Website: bh-photo
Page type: receipt
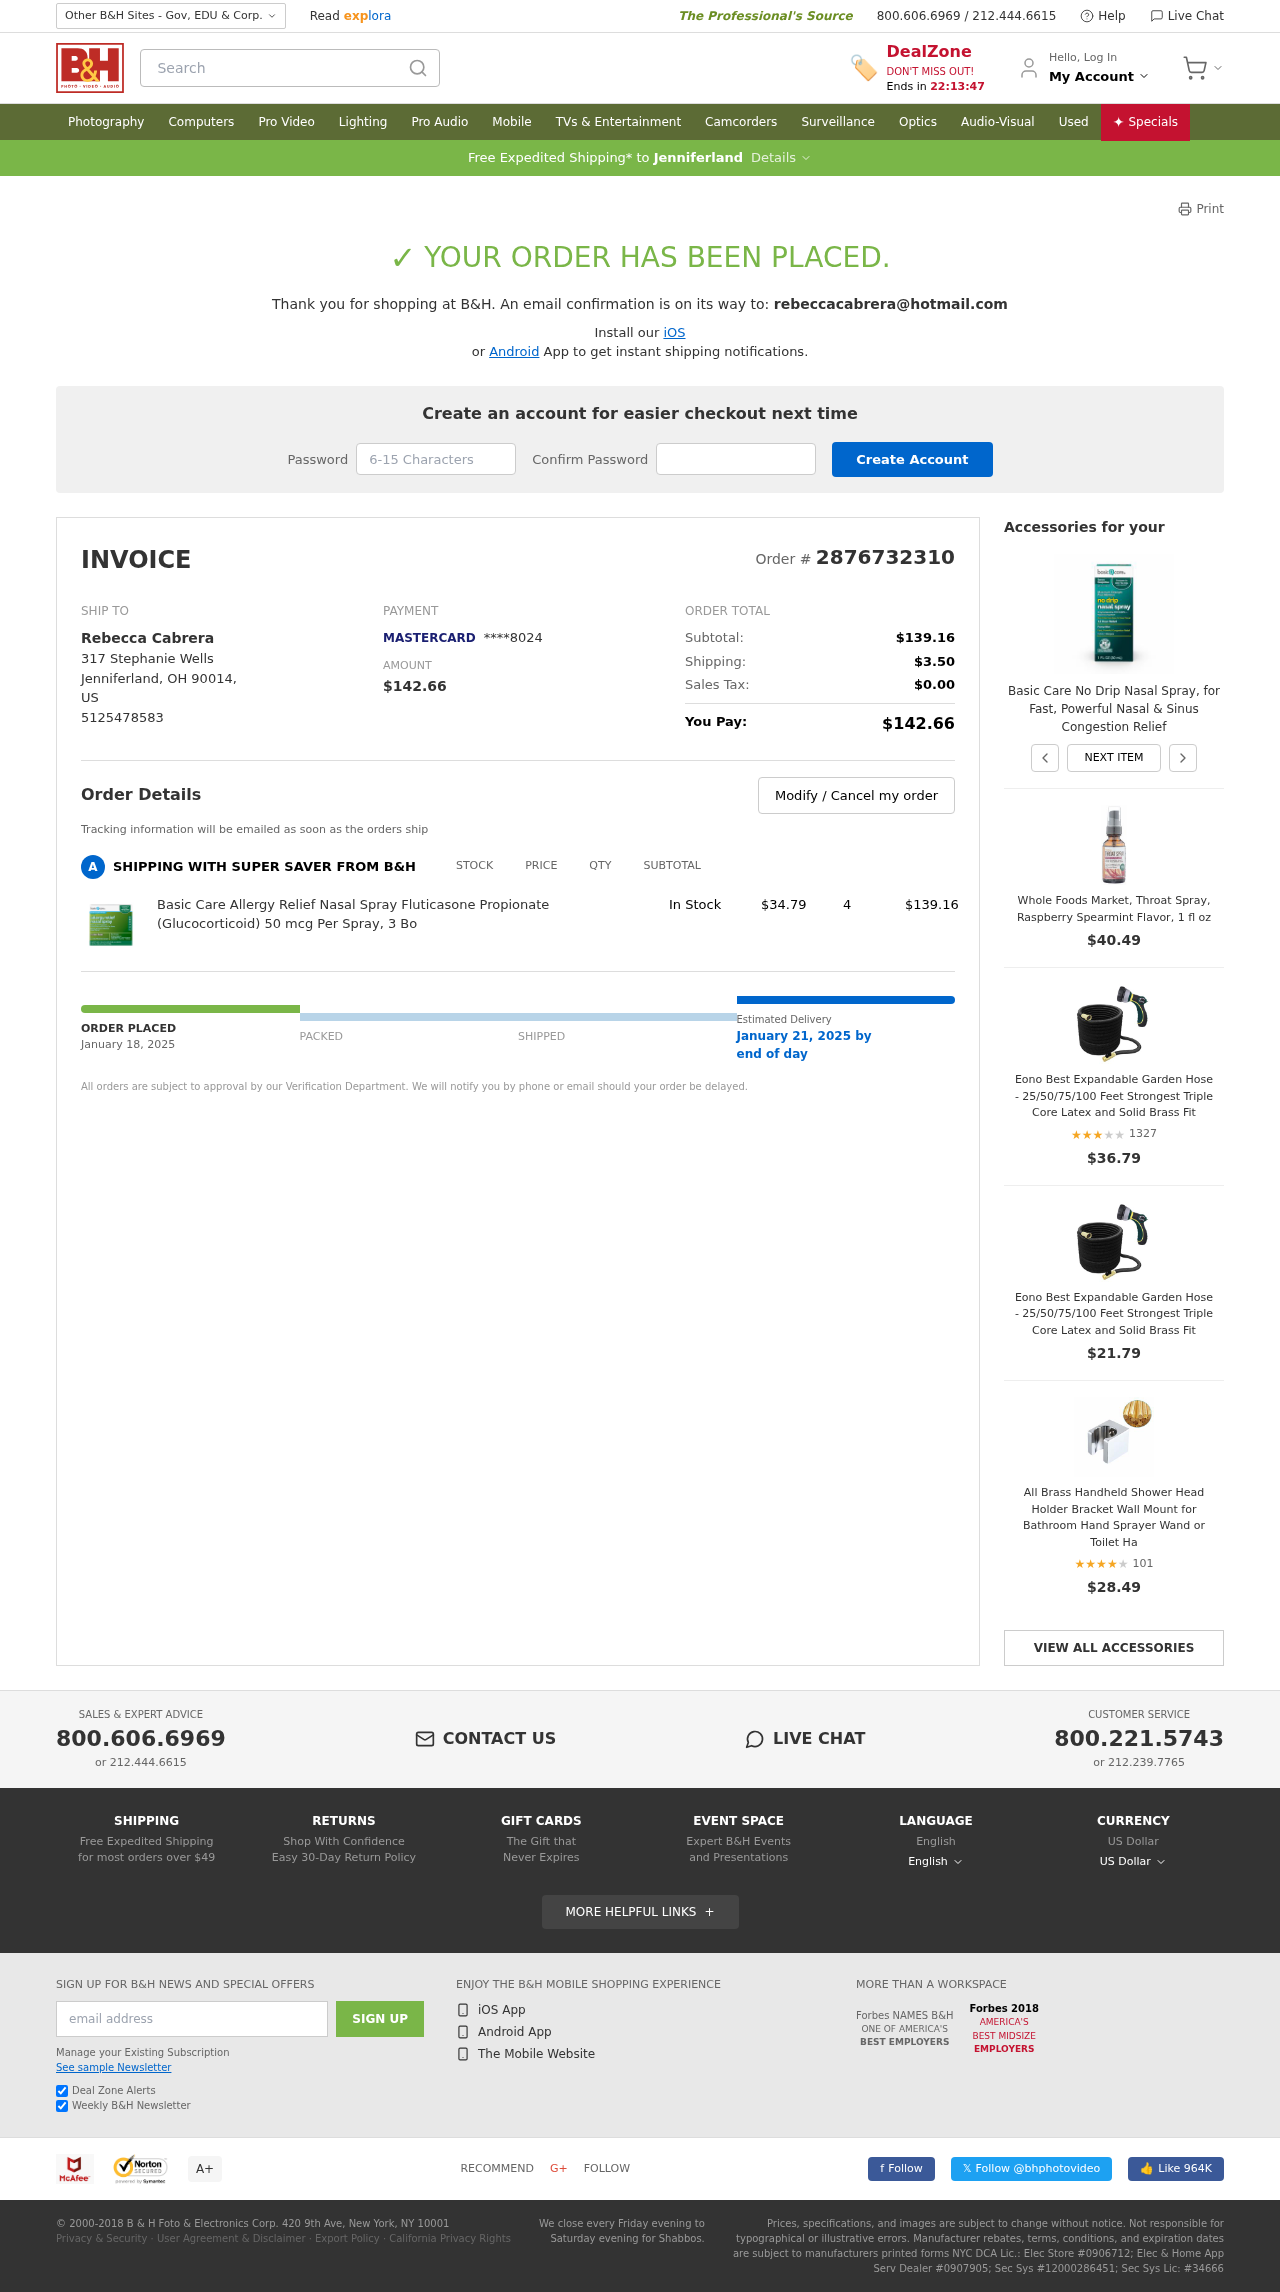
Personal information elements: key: PII_CARD_LAST4
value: ****8024
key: PII_CARD_TYPE
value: MASTERCARD
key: PII_CITY
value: Jenniferland
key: PII_COUNTRY_CODE
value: US
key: PII_EMAIL
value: rebeccacabrera@hotmail.com
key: PII_FULLNAME
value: Rebecca Cabrera
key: PII_PHONE
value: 5125478583
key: PII_POSTCODE
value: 90014
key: PII_STATE_ABBR
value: OH
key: PII_STREET
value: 317 Stephanie Wells
Product elements: key: PRODUCT1_NAME
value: Basic Care Allergy Relief Nasal Spray Fluticasone Propionate (Glucocorticoid) 50 mcg Per Spray, 3 Bo
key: PRODUCT1_PRICE
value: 34.79
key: PRODUCT1_QUANTITY
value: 4
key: PRODUCT2_NAME
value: Basic Care No Drip Nasal Spray, for Fast, Powerful Nasal & Sinus Congestion Relief
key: PRODUCT3_NAME
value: Whole Foods Market, Throat Spray, Raspberry Spearmint Flavor, 1 fl oz
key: PRODUCT3_PRICE
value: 40.49
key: PRODUCT4_NAME
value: Eono Best Expandable Garden Hose - 25/50/75/100 Feet Strongest Triple Core Latex and Solid Brass Fit
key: PRODUCT4_NUM_RATINGS
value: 1327
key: PRODUCT4_PRICE
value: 36.79
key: PRODUCT4_RATING
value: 3.2
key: PRODUCT5_NAME
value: Eono Best Expandable Garden Hose - 25/50/75/100 Feet Strongest Triple Core Latex and Solid Brass Fit
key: PRODUCT5_PRICE
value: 21.79
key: PRODUCT6_NAME
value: All Brass Handheld Shower Head Holder Bracket Wall Mount for Bathroom Hand Sprayer Wand or Toilet Ha
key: PRODUCT6_NUM_RATINGS
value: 101
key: PRODUCT6_PRICE
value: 28.49
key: PRODUCT6_RATING
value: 3.5
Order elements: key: ORDER_ID
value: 2876732310
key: ORDER_TOTAL
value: $142.66
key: ORDER_SUBTOTAL
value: $139.16
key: ORDER_SHIPPING_COST
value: $3.50
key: ORDER_TAX
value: $0.00
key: ORDER_DATE
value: January 18, 2025
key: ORDER_DELIVERY_DATE
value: January 21, 2025 by
Search elements: key: HEADER_SEARCH
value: Search